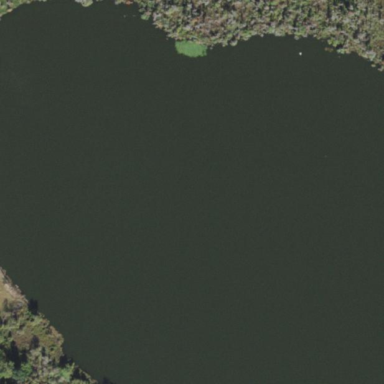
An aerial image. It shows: Serene lake.